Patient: sex M, age 45
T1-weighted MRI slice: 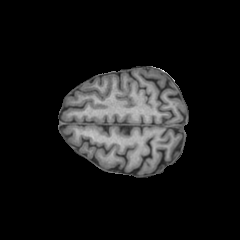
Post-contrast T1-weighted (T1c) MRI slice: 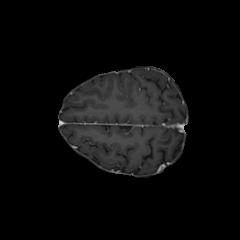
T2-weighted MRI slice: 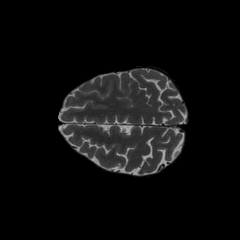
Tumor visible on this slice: no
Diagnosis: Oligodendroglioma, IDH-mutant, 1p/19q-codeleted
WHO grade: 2